Question: I am starting a new application and I am willing to use the <URL>.
For example: The <URL> uses it:

My issue is that the amount of buttons will be more than six.
I'm not sure if I should use vertical or horizontal scrolling.
Vertical scrolling could be done with a 'ScrollView' or a 'GridView' but I am not sure which would be the easier way to implement the horizontal version.
I was thinking of using an 'HorizontalScrollView' but it doesn't have pagination. It should feel similar to the tweetdeck app.
How would you implement it?
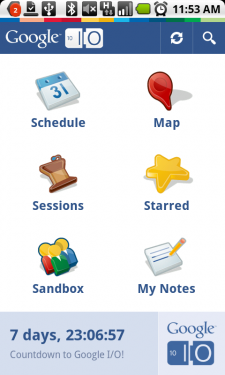
Answer: > My issue is that the amount of buttons will be more than six. I'm not sure if I should use vertical or horizontal scrolling.
IMHO, do neither. Reduce the number of buttons. Watch the 2010 Google I|O presentation on this design pattern -- the point behind the dashboard is to only surface a few items.